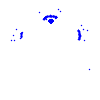
Particle: electron